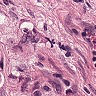
Metastatic tissue present: yes